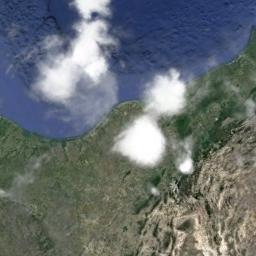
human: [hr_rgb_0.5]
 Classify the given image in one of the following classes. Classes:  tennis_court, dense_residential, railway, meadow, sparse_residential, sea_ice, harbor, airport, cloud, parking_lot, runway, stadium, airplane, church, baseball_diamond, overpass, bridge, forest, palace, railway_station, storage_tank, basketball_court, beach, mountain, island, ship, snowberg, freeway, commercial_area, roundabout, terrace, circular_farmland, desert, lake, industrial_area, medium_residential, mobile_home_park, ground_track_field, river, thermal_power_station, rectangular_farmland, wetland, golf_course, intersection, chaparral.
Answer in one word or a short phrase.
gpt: cloud